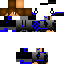
A male human skin with dark skin, wearing brown long hair dressed in a blue hoodie and black pants, featuring a closed mouth.